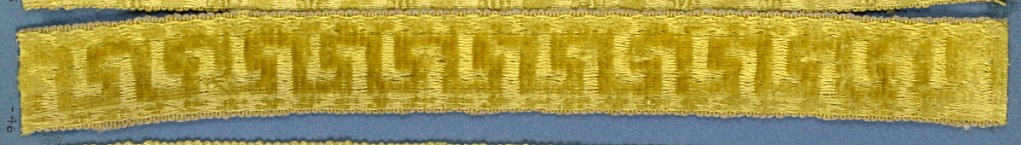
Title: Trimming
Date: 19th century
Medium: silk Technique: cut supplementary warp pile in a satin foundation (velvet)
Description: Yellow trimming fragment in a design of a Greek key motif.